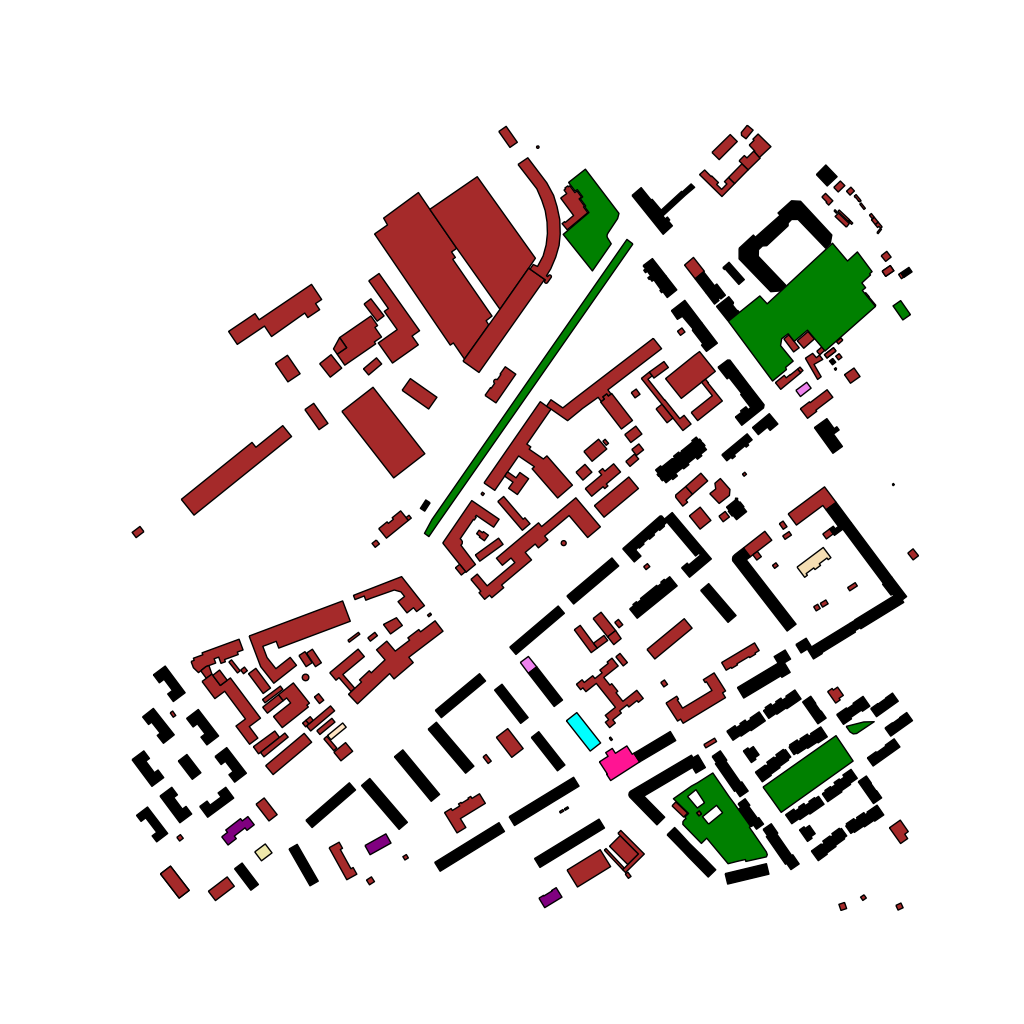
Tags: overhead vector_map, business, industrial, recreation, residential, special, historical, modern, soviet, high_rise, individual_rise, low_rise, medium_rise, density_1, Building, Cafe, Facility, Hotel, Kinder, Mall, Park, Rail, Vet, Ythsport, 1.0 km²